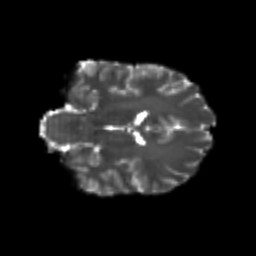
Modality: T2w
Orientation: coronal
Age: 24
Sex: female
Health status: healthy
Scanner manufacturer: philips
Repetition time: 7.391 s
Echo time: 0.08599 s